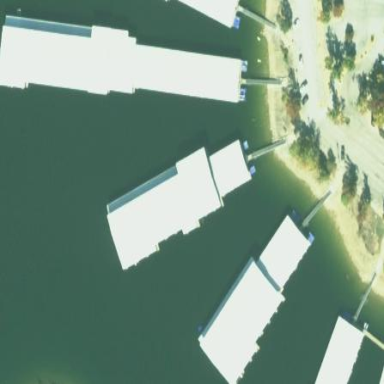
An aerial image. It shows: Boathouse building.